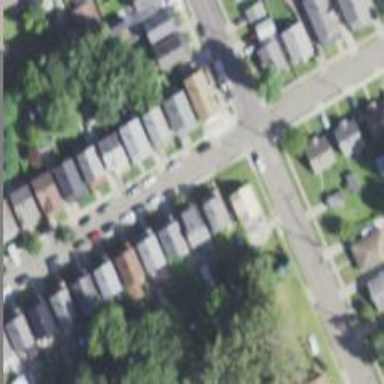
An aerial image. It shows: Neighborhood.